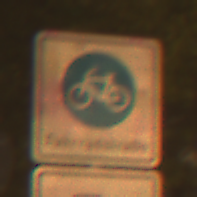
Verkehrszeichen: BeginnFahrradstrasse
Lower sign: MehrspurigeFahrzeugeFrei2
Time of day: Night
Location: Outdoor (Urban)
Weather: Clear
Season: NotSpecified
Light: Artificial